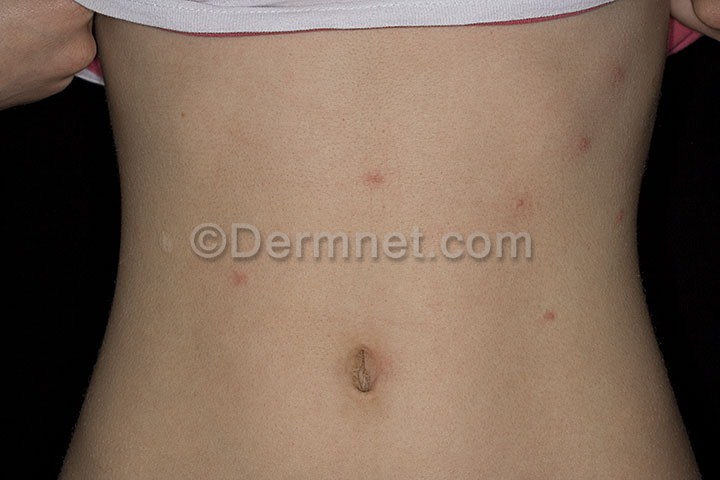
Disease: Exanthems and Drug Eruptions